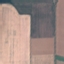
Land use / land cover class: AnnualCrop